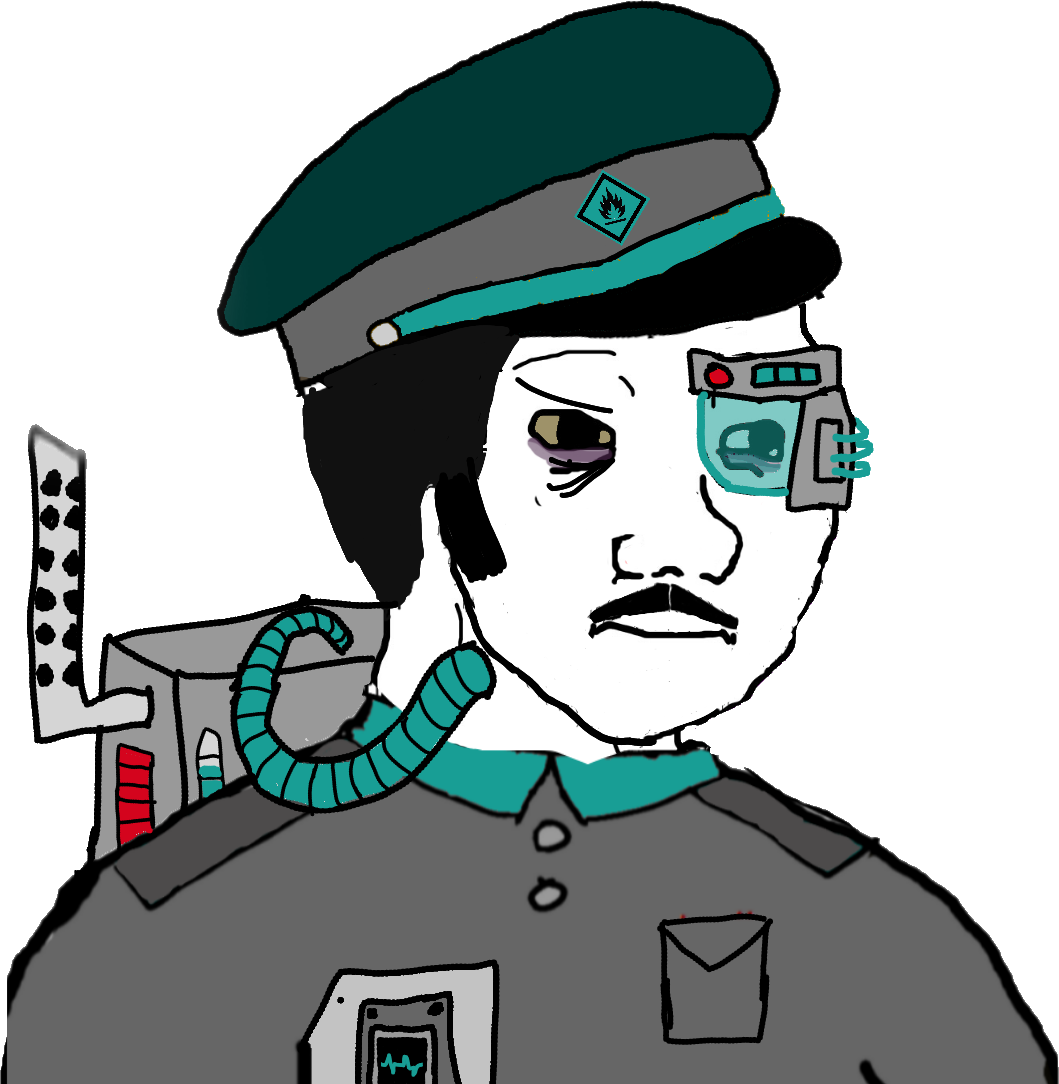
Label: 5_Doomer